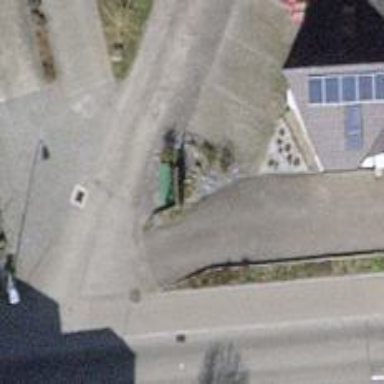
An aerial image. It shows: Bench for seating.